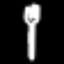
Label: fork